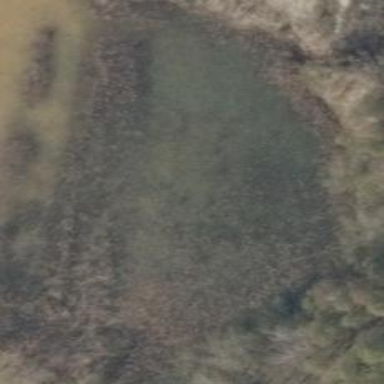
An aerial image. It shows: Reedbed in wetland area.